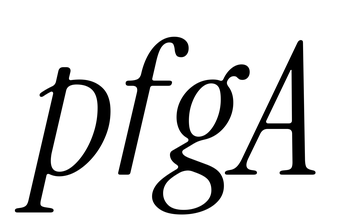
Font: InstrumentSerif-Italic